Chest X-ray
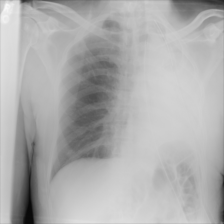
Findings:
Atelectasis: positive
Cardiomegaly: negative
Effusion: negative
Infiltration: negative
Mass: negative
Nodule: negative
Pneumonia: negative
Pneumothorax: negative
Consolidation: negative
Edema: negative
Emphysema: negative
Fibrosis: negative
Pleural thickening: negative
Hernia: negative